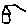
Label: house